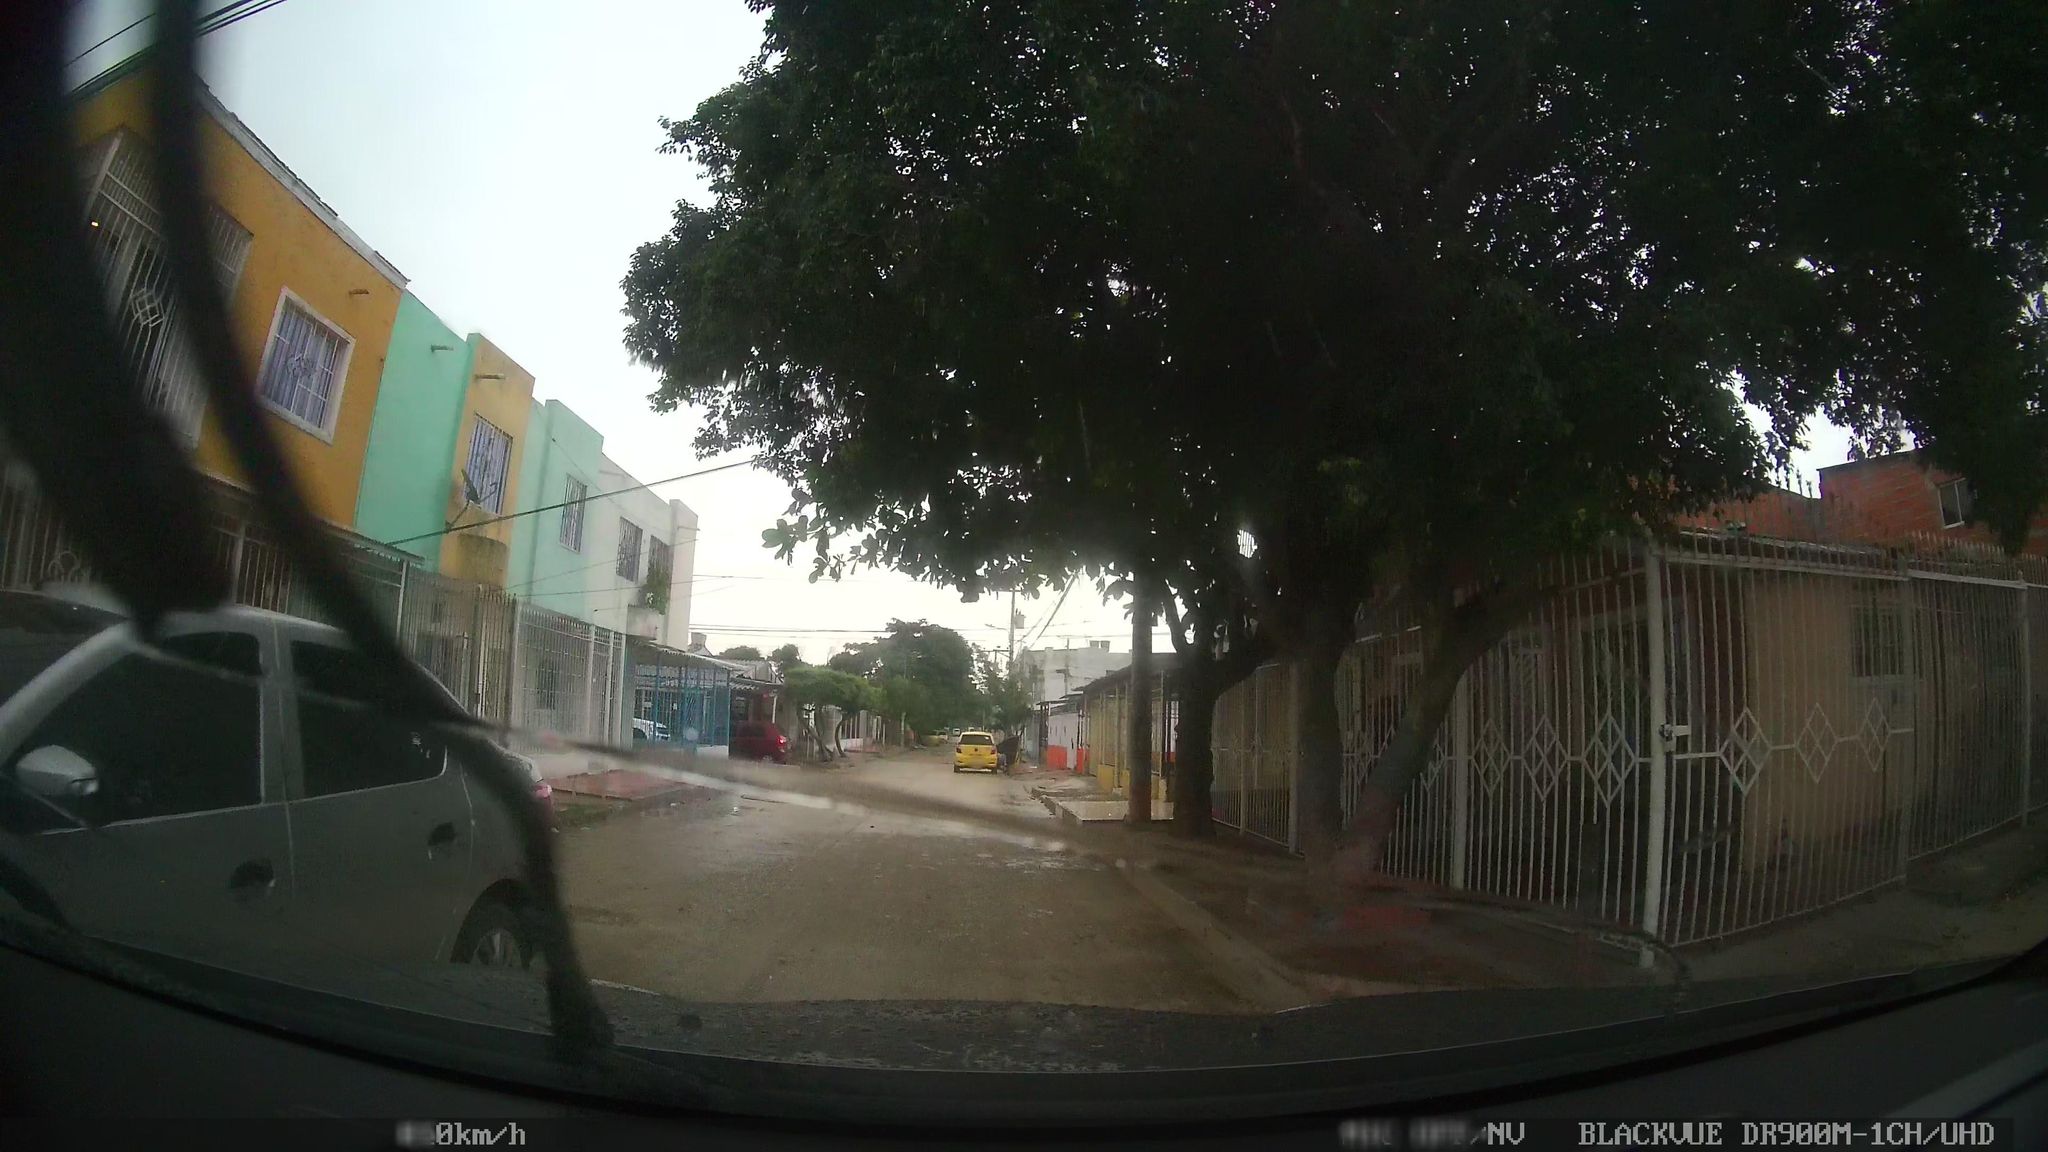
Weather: rainy
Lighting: day
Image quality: slightly poor
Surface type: driving surface
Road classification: tertiary
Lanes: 2.0
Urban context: urban centre
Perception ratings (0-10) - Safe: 1.04, Lively: 5.68, Beautiful: 0.49, Boring: 5.65, Depressing: 7.86, Wealthy: 0.75